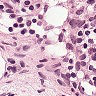
Metastatic tissue present: no